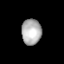
Tissue: lung
Cell type: Endothelial cells
Senescence score: 0.5884
Nuclear area (px): 490
Mean DAPI intensity: 180.024